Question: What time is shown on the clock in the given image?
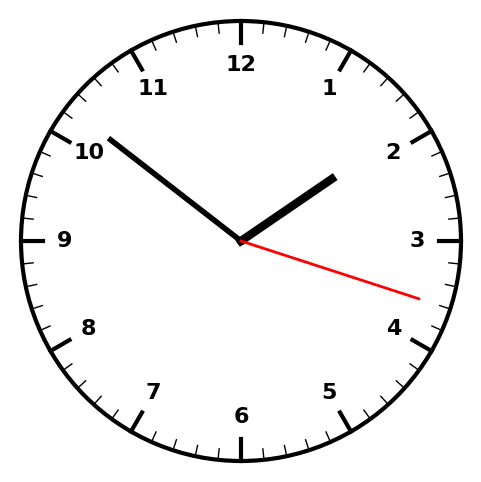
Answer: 01:51:18